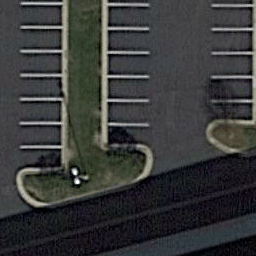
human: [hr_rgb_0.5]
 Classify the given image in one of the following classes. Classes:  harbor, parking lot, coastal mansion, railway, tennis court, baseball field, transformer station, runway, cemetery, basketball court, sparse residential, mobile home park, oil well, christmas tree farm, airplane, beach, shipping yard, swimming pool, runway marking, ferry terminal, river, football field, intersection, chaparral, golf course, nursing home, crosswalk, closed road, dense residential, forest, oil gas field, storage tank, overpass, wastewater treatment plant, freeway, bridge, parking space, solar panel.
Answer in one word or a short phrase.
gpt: parking space